Question: 'for position in driver.find_elements_by_xpath("//div[@class='d3-tip n']"): style = position.get_attribute('style') opacity = style[:32] if opacity == "position: absolute; opacity: 1;": tooltipmessage = driver.find_element_by_xpath('//div[contains(@style,"%s")]' % opacity) time.sleep(3) print tooltipmessage.text'I have 2 div tags with the same class ("d3-tip n"). When I hover the mouse the Opacity changes to "1" in the style attribute and I want to print the text from that div tag.
I wrote the following code and for some reason it does not print anything.
NOTE - I also tried position.text and that doesn't work either.
Attached is the HTML code that shows the 2 div items with the same class and the one with the SQL query is the text I want to print.

'''
for position in driver.find_elements_by_xpath('//div[@class="d3-tip n"]'):
style = position.get_attribute('style')
opacity = style[:32]
if opacity == "position: absolute; opacity: 1;":
print position
'''
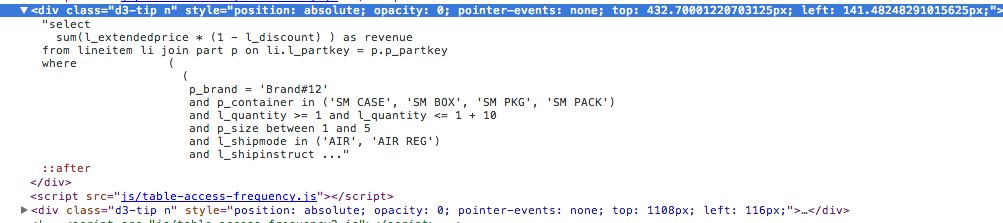
Answer: You can just get the first 'div' out of 2 found found by the class name:
'''
element = driver.find_elements_by_xpath('//div[@class="d3-tip n"]')[0]
print element.text
'''
Another option is to check that there are no children in the 'div' tag:
'''
element = driver.find_element_by_xpath('//div[@class="d3-tip n"][count(*)=0]')
print element.text
'''
Another option is to check that there is 'select' text inside the 'div' text:
'''
element = driver.find_element_by_xpath('//div[@class="d3-tip n"][contains(text(), "select")]')
print element.text
'''